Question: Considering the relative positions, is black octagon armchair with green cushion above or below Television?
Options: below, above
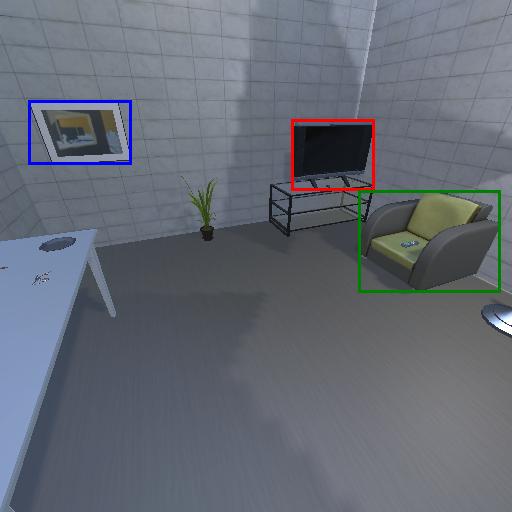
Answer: below